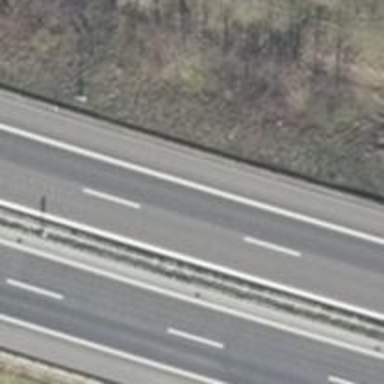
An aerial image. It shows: Asphalt motorway.